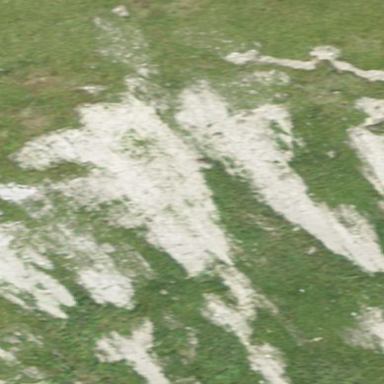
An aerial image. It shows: Natural scree.